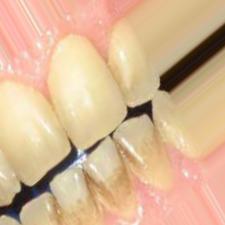
Condition: Tooth Discoloration